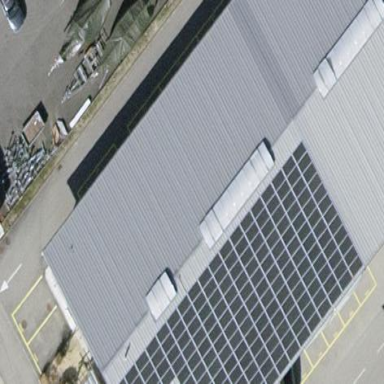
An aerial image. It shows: Industrial building.